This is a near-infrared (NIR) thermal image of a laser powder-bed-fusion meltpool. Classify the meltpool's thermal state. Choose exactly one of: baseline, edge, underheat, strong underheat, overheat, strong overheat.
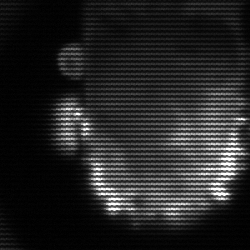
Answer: baseline